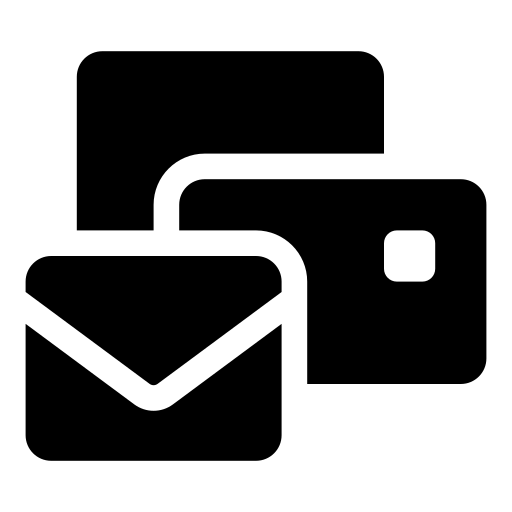
Tags: icon, FontAwesome, fa-icon, solid, envelopes, bulk